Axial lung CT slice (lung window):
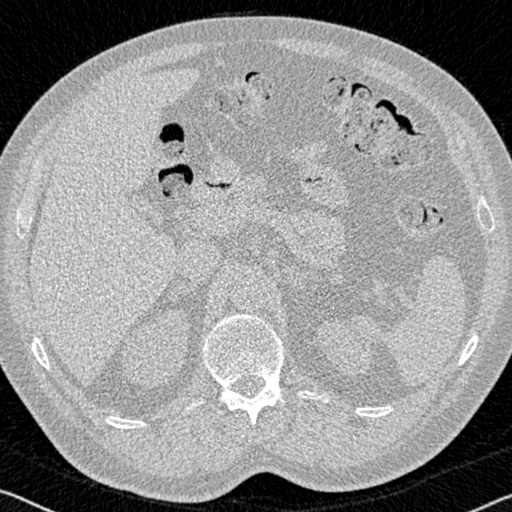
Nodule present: no